Field crop: tomato
Growth stage: 2
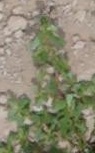
Species: portulaca